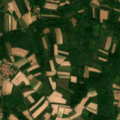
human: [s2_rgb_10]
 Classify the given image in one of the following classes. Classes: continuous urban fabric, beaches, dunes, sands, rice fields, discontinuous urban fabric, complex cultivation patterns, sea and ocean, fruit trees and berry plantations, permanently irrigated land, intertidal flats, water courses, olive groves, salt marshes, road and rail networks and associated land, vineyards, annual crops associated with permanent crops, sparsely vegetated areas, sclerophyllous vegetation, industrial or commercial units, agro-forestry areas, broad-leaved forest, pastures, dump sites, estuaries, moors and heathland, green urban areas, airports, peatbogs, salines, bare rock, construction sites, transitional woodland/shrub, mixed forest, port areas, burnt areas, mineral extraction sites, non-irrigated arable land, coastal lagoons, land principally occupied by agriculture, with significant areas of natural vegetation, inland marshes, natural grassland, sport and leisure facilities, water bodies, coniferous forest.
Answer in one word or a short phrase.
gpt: discontinuous urban fabric, non-irrigated arable land, complex cultivation patterns, land principally occupied by agriculture, with significant areas of natural vegetation, broad-leaved forest